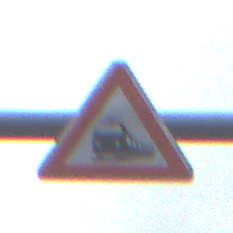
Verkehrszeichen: Bahnuebergang
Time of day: MorningAfternoon
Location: Outdoor (Urban)
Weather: Overcast
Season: NotSpecified
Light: Natural